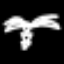
Label: palm tree